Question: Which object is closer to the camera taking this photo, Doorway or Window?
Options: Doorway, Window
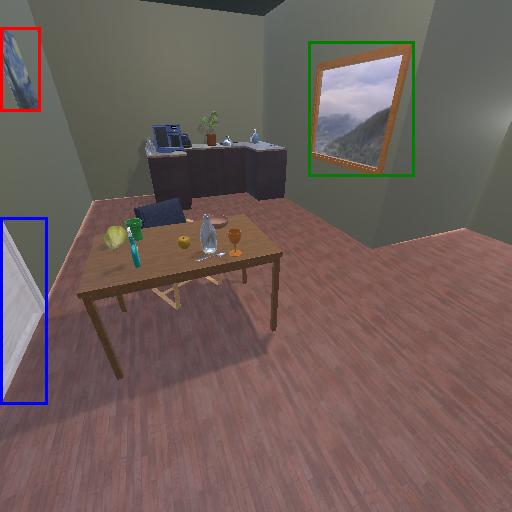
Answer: Doorway